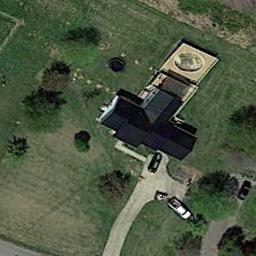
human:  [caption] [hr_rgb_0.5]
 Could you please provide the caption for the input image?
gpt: In a sparse residential area there is a house and several green trees surrounded by grass .

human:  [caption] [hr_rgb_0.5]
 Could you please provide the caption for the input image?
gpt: The sparse residential is surrounded by grass .

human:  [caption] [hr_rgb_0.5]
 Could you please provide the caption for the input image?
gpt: The sparse residential is on the grass next to some trees and a road .

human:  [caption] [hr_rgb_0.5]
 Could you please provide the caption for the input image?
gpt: There are several houses on one side of the highway .

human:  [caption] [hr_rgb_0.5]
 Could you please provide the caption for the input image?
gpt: A sparse residential area with a black building on the green meadow .